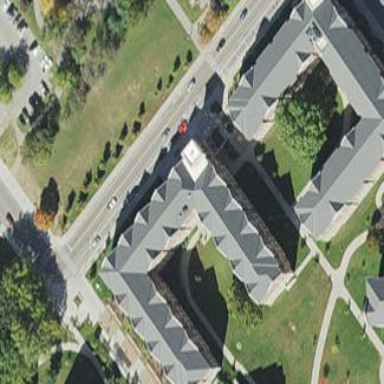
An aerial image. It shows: Dormitory building.